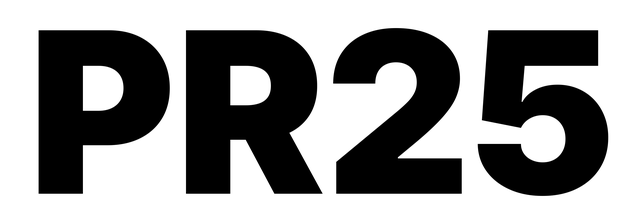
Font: Inter_Black